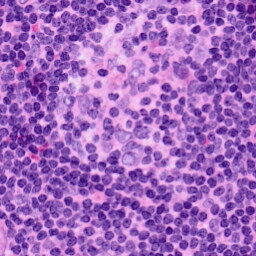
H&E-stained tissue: LymphNode